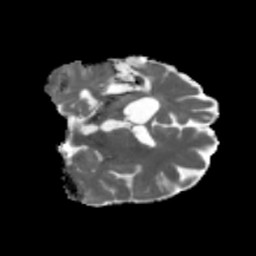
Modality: MD
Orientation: coronal
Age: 42
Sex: male
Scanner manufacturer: siemens
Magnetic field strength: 3 T
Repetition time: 5.47 s
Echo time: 0.0854 s